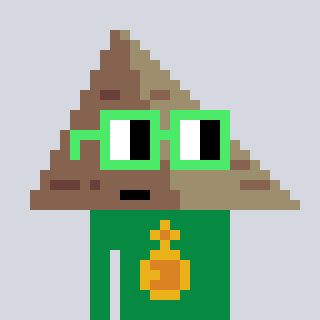
a pixel art character with square light green glasses, a pyramid-shaped head and a green-colored body on a cool background